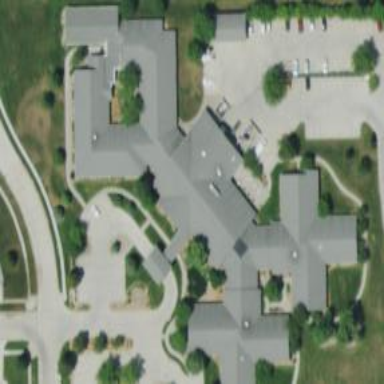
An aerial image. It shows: Nursing home.